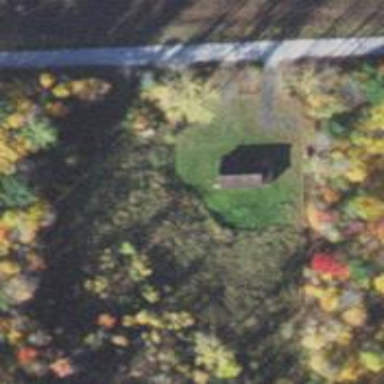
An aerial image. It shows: Simple house.